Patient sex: M
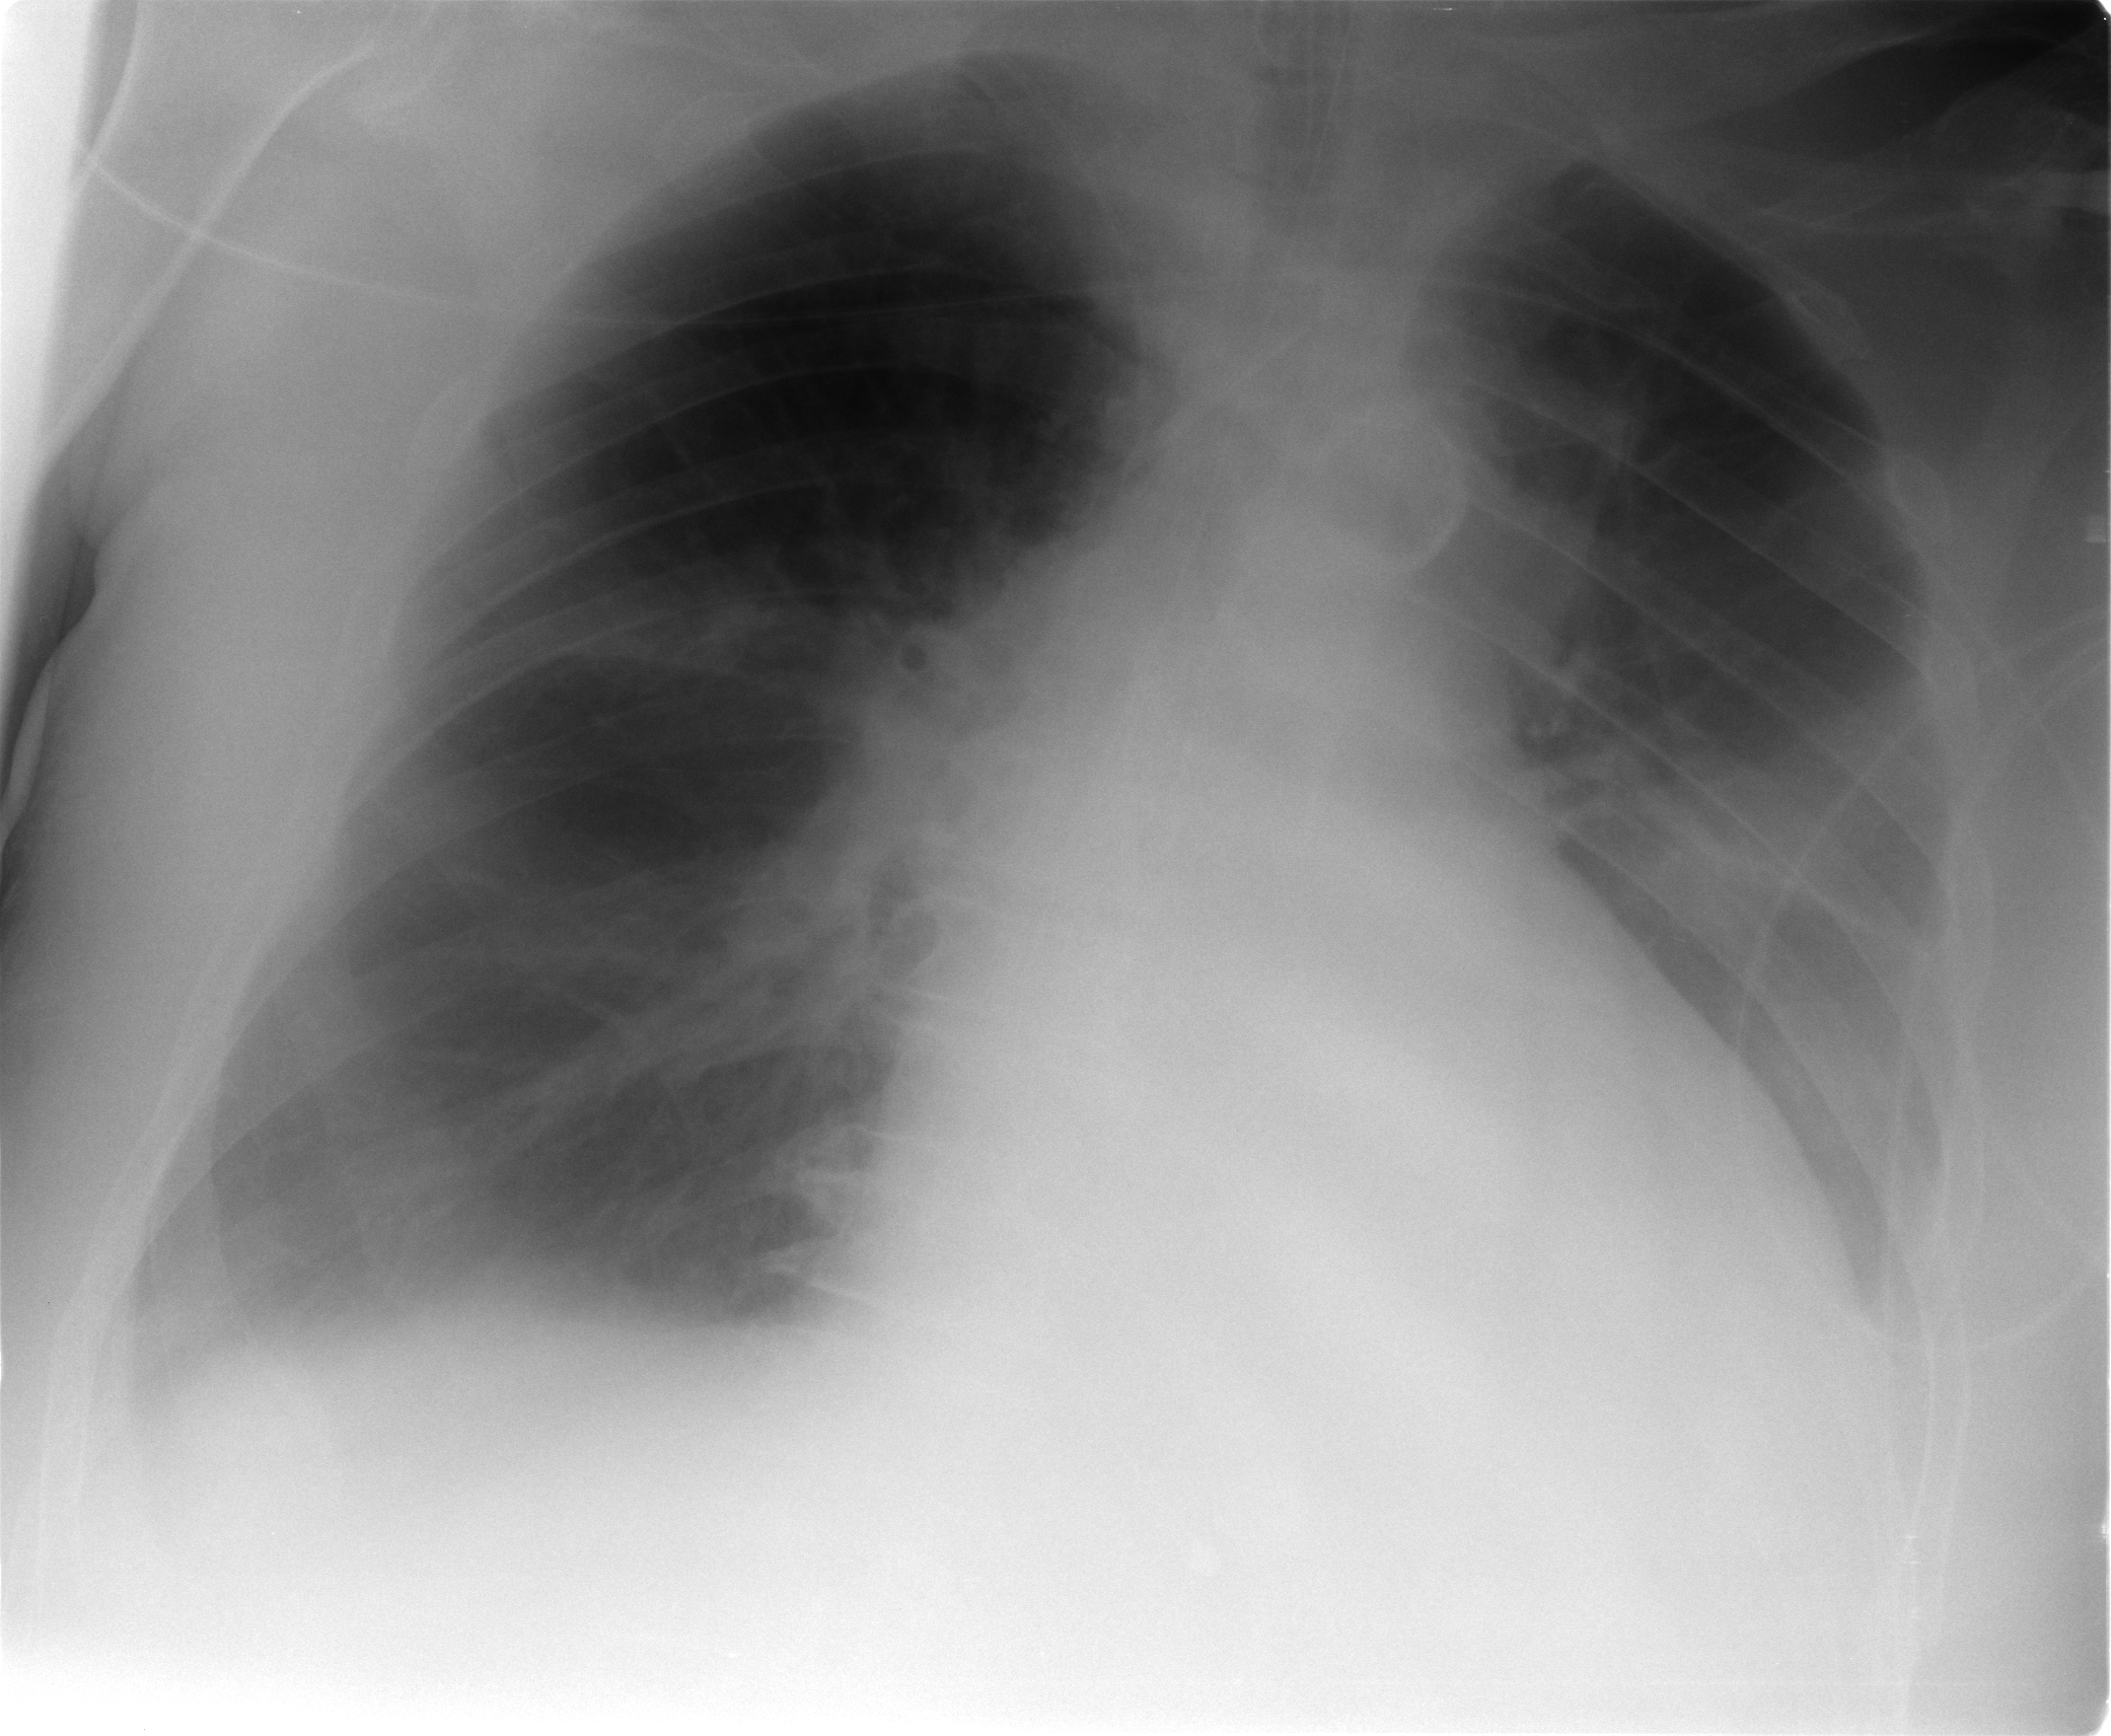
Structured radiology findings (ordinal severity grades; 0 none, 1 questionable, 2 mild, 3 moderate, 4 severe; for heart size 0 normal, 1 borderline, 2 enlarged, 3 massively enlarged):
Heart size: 2
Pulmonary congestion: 2
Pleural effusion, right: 2
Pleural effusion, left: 2
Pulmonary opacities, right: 0
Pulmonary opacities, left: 0
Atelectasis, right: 2
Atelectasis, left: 2